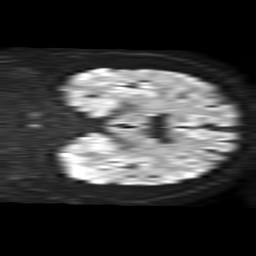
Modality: TRACE
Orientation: coronal
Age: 47
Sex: male
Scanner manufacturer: philips
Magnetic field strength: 1.5 T
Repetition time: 4.6 s
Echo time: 0.08517 s